Question: I have tried to delete an item from firebase that I created. It actually deletes it from the database, but the page gives an error:
> TypeError: Cannot read property '-Lj884cBwoz7QsEyBxTK' of null

and this is my code
'''
//retrieve data from database and store it in state
fetch(e){
const index = e.target.id;
this.database.on('value', (e)=>{
let student = e.val()[index]
const student_name = student.full_name;
const age = student.age
const gender = student.gender
const email = student.email
const admission_year = student.admission_year
const country = student.country
this.setState({
student_id : index,
current_student: student_name,
current_student_age: age,
current_student_gender: gender,
current_student_admission_year: admission_year,
current_student_email: email,
current_student_country: country,
})
})
}
//remove student
removeStudent(){
return firebase.database().ref('studentsInfo').child(this.state.student_id).remove()
}
'''
and the removeStudent function is simply linked to a button like this
'''
<button onClick={this.removeIt} className='delete'>Delete Student</button>
'''
The error mentions that the problem is in the fetch function.
I used the later to retrieve the student's info from the database, and it's working well.
The removeStudent function still removes the student from the database but creates an error related to the fetch function.
I hope I explained my problem well enough.
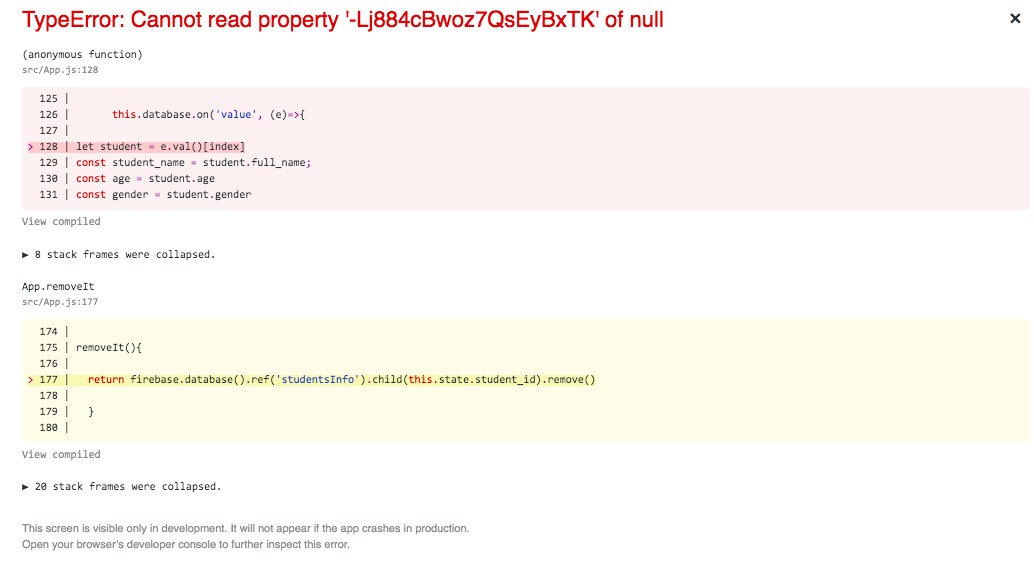
Answer: Your 'fetch' method reads like it was written to retrieve the data only once. But you're attaching an 'on()' listener in there, which stays active after 'fetch()' has completed. So when you remove a node, the 'on()' callback fires again, and at that point 'let student = e.val()[index]' may not be correct anymore, because 'index' has a value you determined earlier.
If you only want to retrieve data once, use the 'once()' method instead:
'''
fetch(e){
const index = e.target.id;
this.database.once('value', (e)=>{
let student = e.val()[index]
...
'''